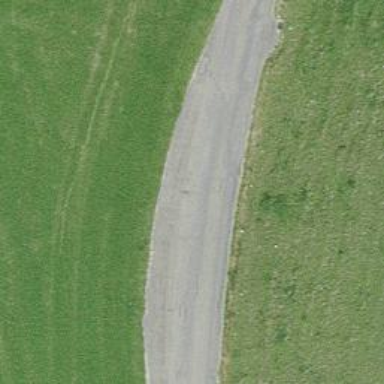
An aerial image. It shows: Passing place on the road.